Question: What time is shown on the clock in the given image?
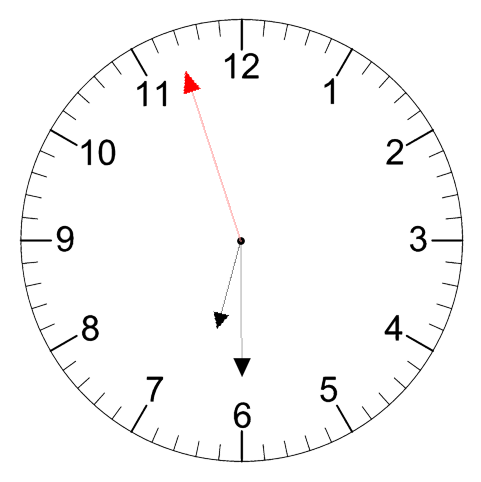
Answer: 06:29:57